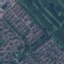
Land use / land cover class: Residential